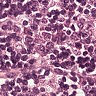
Metastatic tissue present: no